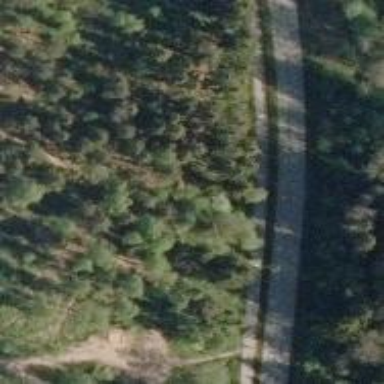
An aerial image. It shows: Path.